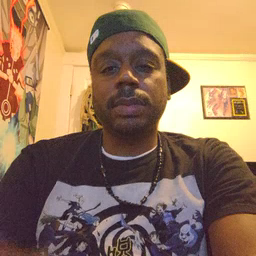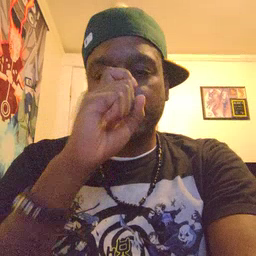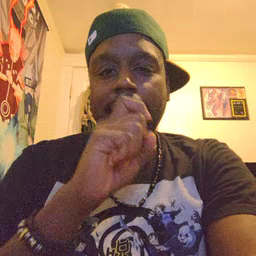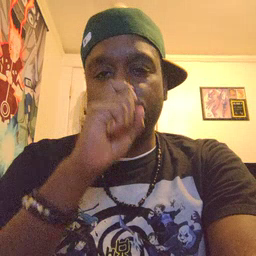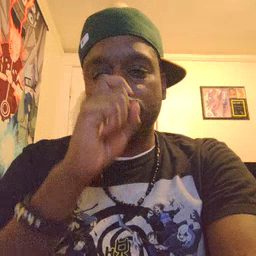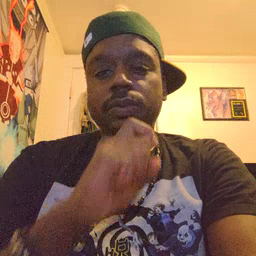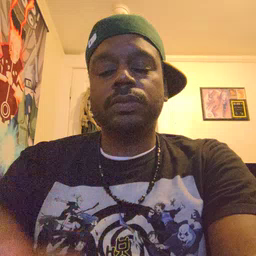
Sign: doll